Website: bh-photo
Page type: billing-address
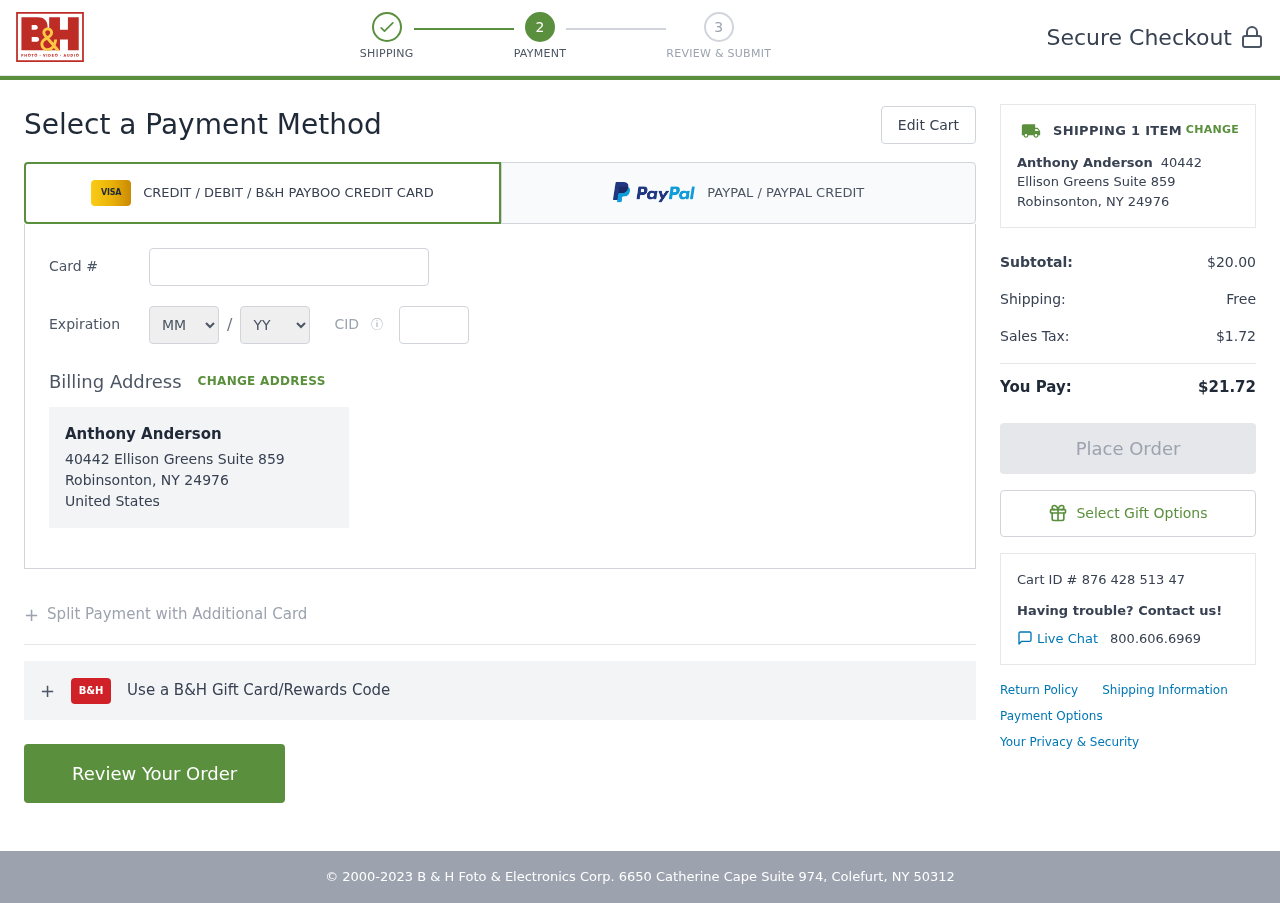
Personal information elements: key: PII_CARD_CVV
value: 306
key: PII_CARD_EXPIRY_MONTH
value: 06
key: PII_CARD_EXPIRY_YEAR
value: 30
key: PII_CARD_NUMBER
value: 4683 9003 1665 8258
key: PII_CITY_STATE_ZIP
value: Robinsonton, NY 24976
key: PII_COUNTRY
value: United States
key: PII_FULLNAME
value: Anthony Anderson
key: PII_STREET
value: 40442 Ellison Greens Suite 859
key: PII_FULLNAME2
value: Anthony Anderson
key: PII_CITY
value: Robinsonton
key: PII_STATE_ABBR
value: NY
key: PII_POSTCODE
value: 24976
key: PII_POSTCODE_FULL
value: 24976
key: PII_CITY_STATE
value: Robinsonton, NY
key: PII_POSTCODE_NUMERIC
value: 24976
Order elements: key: ORDER_NUM_ITEMS
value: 1
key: ORDER_SUBTOTAL
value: $20.00
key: ORDER_SHIPPING_COST
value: Free
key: ORDER_TAX
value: $1.72
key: ORDER_TOTAL
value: $21.72
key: ORDER_ID
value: Cart ID # 876 428 513 47